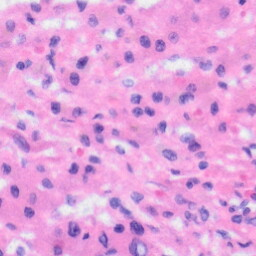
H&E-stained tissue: Liver